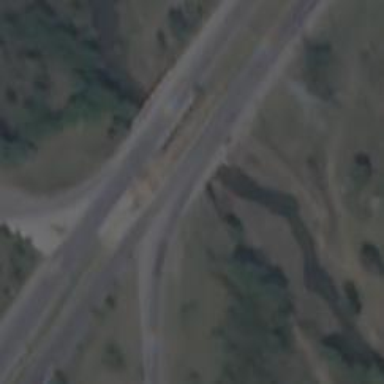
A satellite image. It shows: Trunk highway bridge.